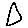
Label: triangle